The plot is a time-scale (wavelet) decomposition of a bearing vibration signal. Determine the bearing's health state. Answer with exactly one of: normal, inner_race, outer_race, ball.
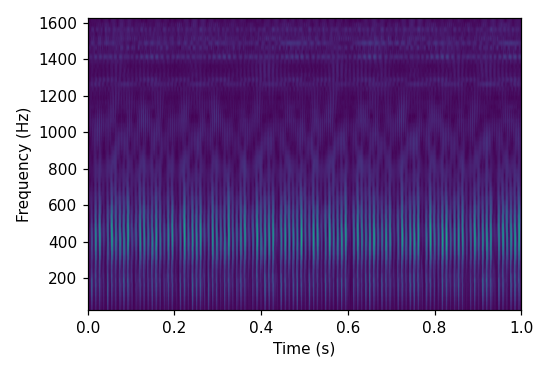
Answer: outer_race